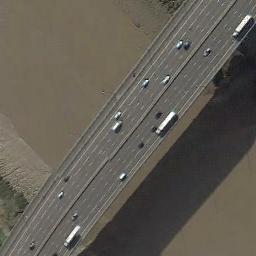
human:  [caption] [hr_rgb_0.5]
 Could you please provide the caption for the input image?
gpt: There is a bridge with some cars over the river .

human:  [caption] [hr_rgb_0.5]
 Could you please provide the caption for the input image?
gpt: A bridge built on a yellow river and some cars on the bridge .

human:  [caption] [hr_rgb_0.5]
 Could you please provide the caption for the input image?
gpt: There are vehicles on the bridge, And the water under the bridge is muddy .

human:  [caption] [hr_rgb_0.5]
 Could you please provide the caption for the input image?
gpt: A bridge connects the land on both sides of the yellow river  There are many cars on the bridge .

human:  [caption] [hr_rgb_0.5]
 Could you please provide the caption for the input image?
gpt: Many cars of different models are on the bridge .